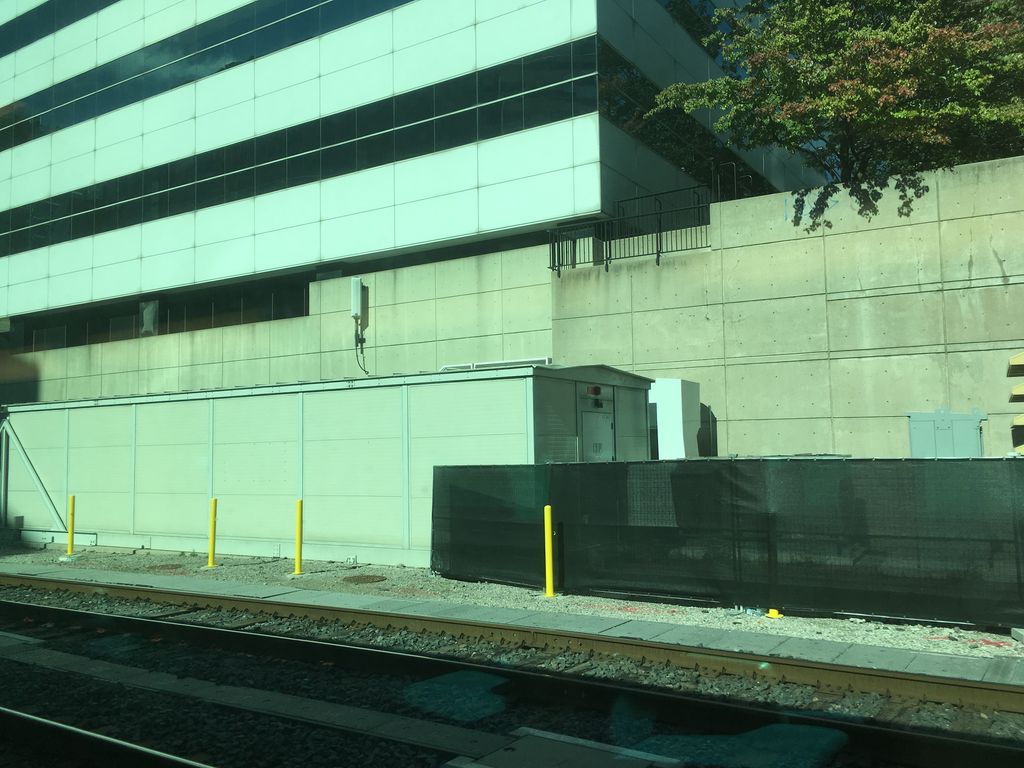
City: toronto